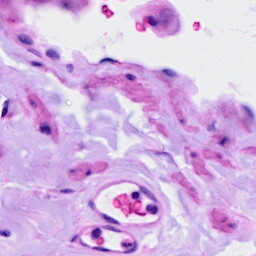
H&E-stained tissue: Ovarian